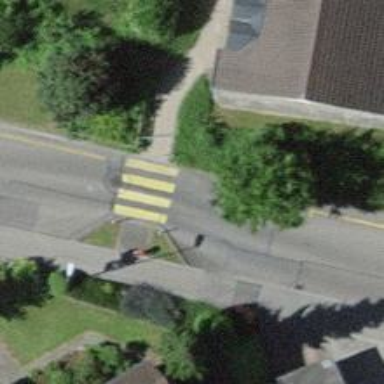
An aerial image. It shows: Uncontrolled zebra crossing with traffic calming choker on the road. The crossing is marked with zebra stripes.